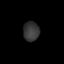
Tissue: prostate
Cell type: Fibroblasts
Senescence score: 0.3266
Nuclear area (px): 305
Mean DAPI intensity: 54.184